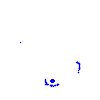
Particle: kaon